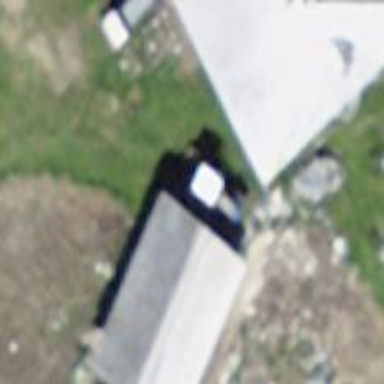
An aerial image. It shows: Farm auxiliary building.